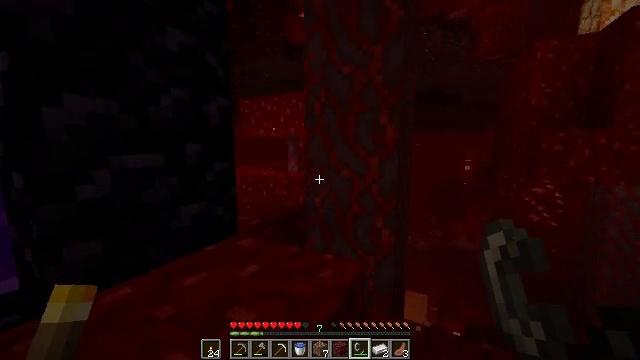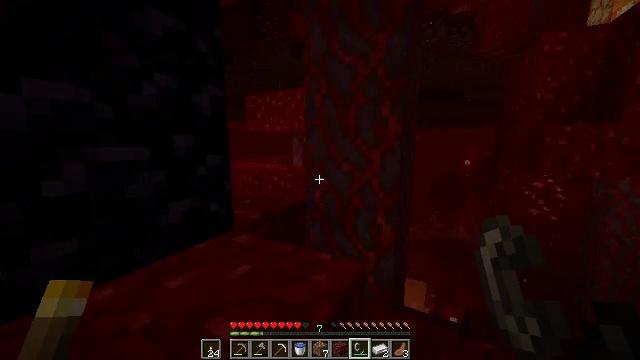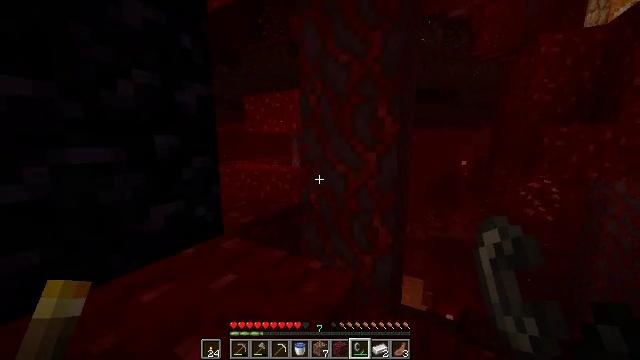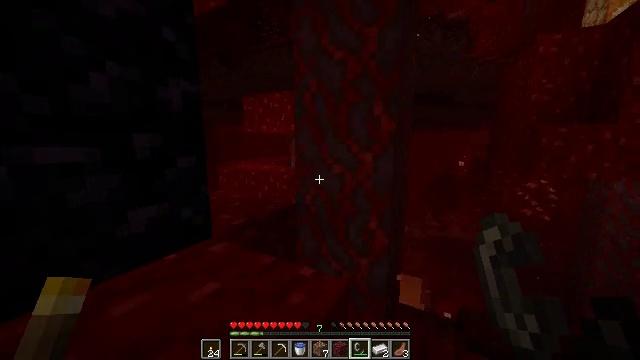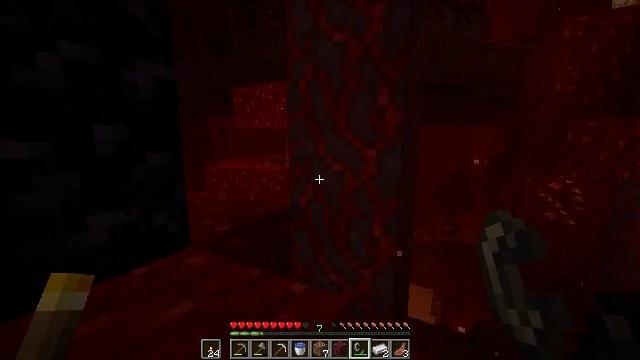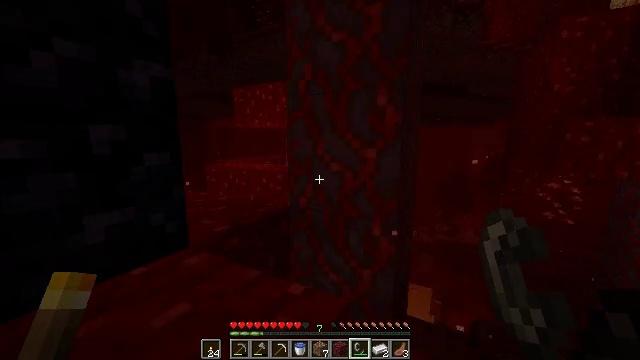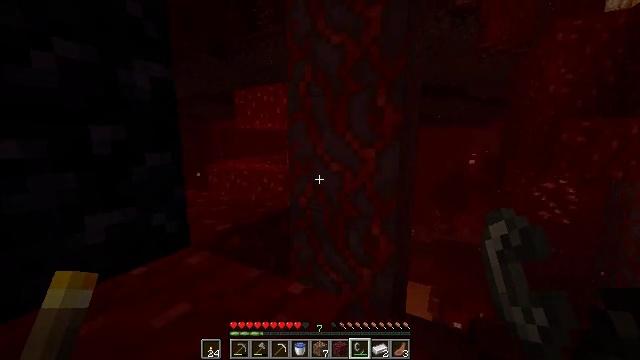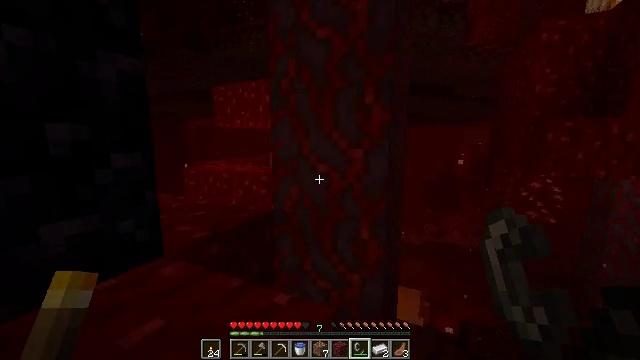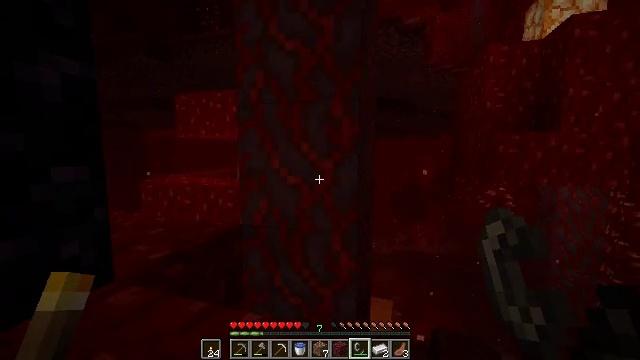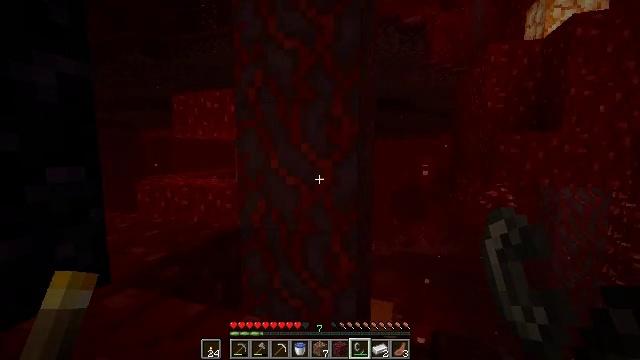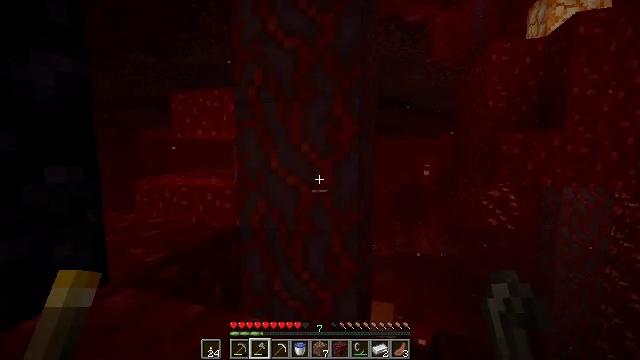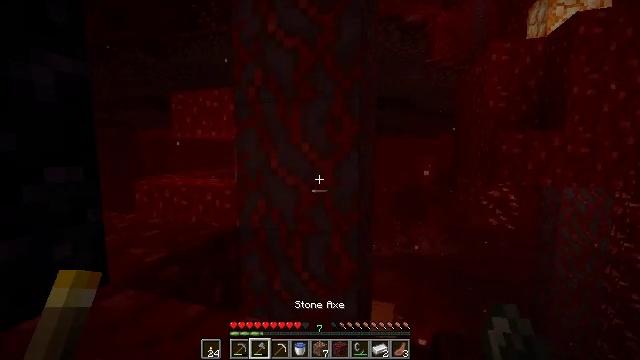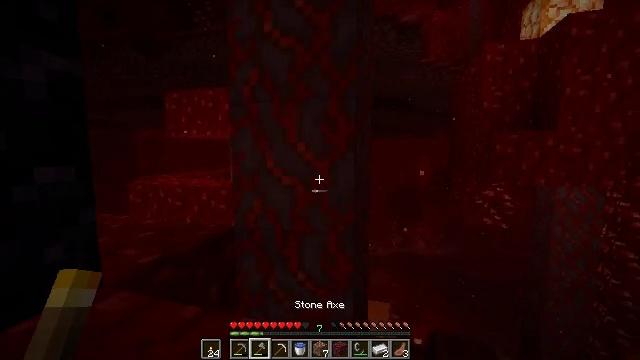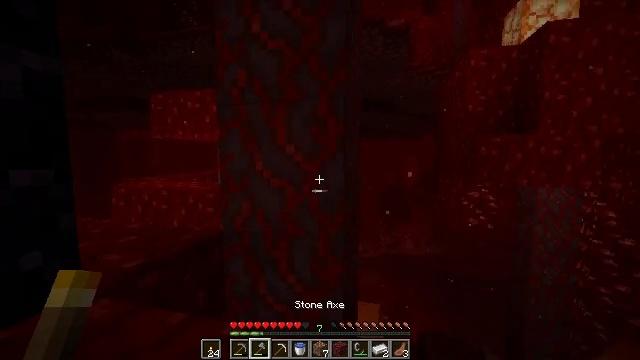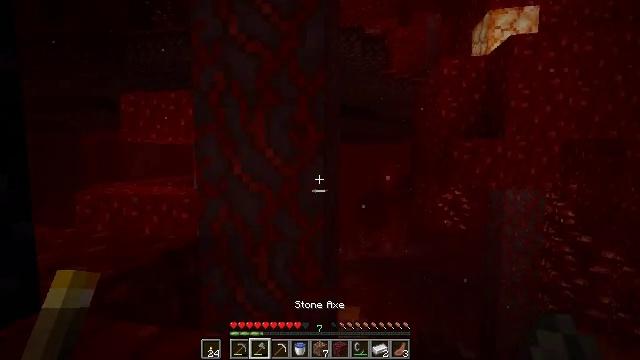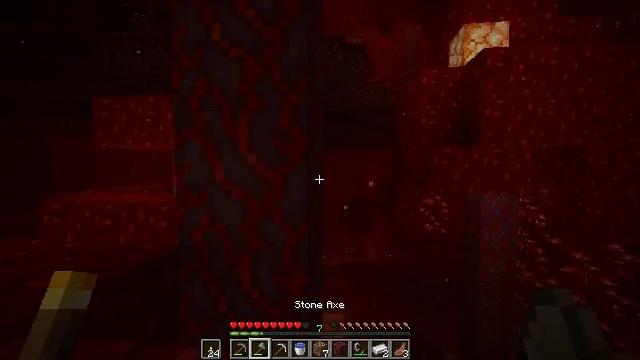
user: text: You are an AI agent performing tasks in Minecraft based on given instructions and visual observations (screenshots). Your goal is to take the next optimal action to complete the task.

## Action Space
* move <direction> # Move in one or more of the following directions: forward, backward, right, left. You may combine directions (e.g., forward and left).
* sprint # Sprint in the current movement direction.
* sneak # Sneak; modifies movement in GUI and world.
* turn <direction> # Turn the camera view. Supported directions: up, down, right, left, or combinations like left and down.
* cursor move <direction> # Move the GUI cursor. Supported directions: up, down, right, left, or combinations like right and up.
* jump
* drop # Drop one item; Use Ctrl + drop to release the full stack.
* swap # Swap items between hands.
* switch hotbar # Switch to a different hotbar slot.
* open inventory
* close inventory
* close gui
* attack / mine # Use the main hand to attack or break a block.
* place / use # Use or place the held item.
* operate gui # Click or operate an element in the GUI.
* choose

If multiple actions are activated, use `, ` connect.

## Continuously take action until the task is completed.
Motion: motion action
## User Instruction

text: Chop crimson stem from the tree.
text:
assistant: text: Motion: move forward, turn left and down
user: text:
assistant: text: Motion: no_op
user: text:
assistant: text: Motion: no_op
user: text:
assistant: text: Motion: no_op
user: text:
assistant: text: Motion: no_op
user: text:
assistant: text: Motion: no_op
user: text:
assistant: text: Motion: turn right
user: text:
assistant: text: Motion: turn right and up
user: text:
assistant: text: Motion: no_op
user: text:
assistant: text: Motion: switch to hotbar 2
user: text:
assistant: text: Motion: switch to hotbar 2
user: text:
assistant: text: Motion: switch to hotbar 2
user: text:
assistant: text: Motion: turn right, switch to hotbar 2
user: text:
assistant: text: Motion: turn right
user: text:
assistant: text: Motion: turn right and up
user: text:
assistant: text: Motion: turn right and up
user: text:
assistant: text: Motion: turn right
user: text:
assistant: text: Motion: no_op
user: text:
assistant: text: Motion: no_op
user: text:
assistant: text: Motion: turn up, switch to hotbar 1
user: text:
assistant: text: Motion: switch to hotbar 1
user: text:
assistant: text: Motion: switch to hotbar 1
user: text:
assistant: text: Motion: switch to hotbar 1
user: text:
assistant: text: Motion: no_op
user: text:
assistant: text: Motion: turn left
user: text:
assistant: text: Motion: turn left
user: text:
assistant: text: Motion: turn left
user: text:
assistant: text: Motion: turn left, attack / mine
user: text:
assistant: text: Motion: attack / mine
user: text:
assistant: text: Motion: attack / mine